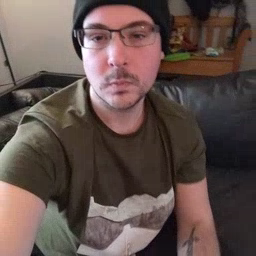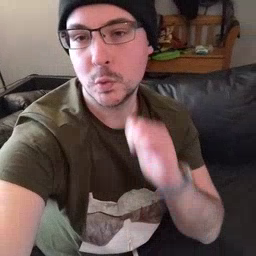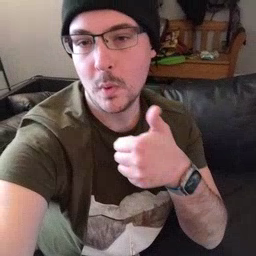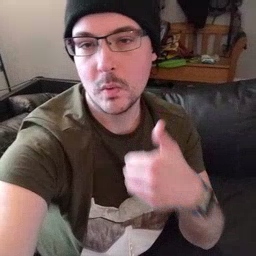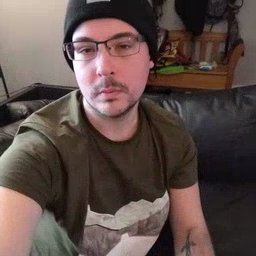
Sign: tomorrow